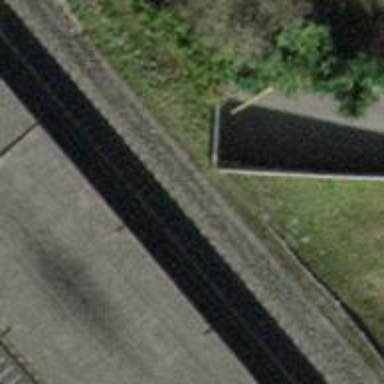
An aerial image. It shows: Cycle barrier.